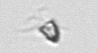
Label: Pyramimonas